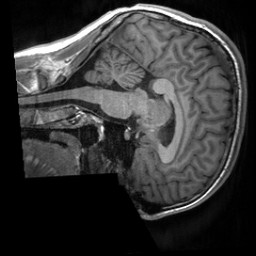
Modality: T1w
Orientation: sagittal
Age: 27
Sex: male
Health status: healthy
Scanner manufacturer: siemens
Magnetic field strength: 3 T
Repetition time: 2 s
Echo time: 0.00232 s